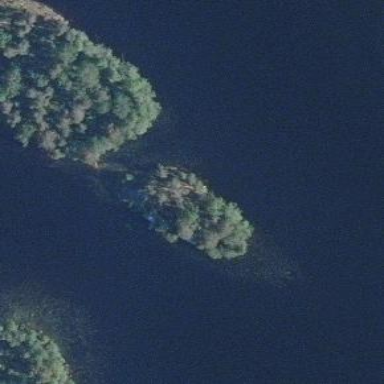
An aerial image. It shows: Islet surrounded by woodland.